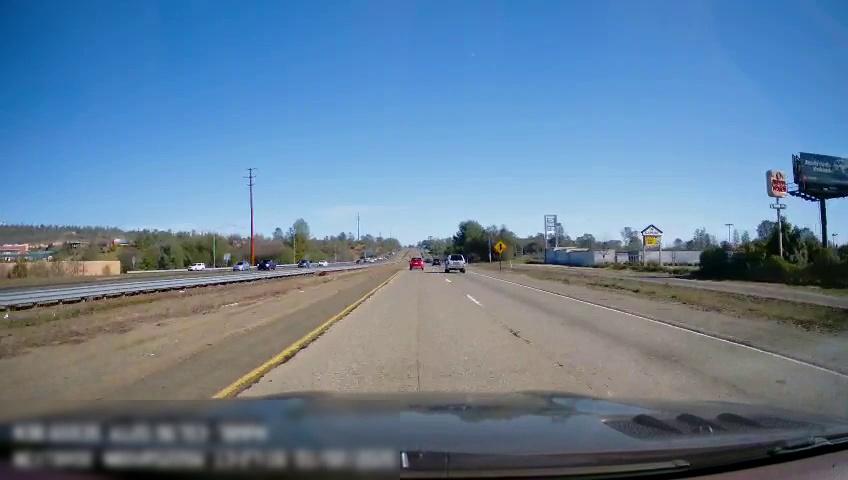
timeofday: Day
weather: Sunny
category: Drivable Space
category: Vehicles | SUV
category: Vehicles | SUV
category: Vehicles | SUV
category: Vehicles | Car
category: Vehicles | Truck
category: Vehicles | SUV
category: Vehicles | Car
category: Lanes | Current Lane
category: Lanes | Current Lane
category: Lanes | Alternate Lane
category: Traffic | Signs